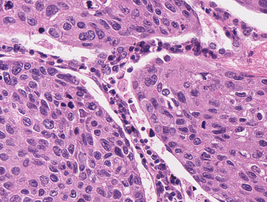
Tumor epithelial tissue: yes
Tumor-associated stroma tissue: yes
Normal tissue: no